Interaction volume radius: 10 \u00c5
Interaction volume height: 30 \u00c5
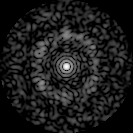
Disorder parameter: 0.78